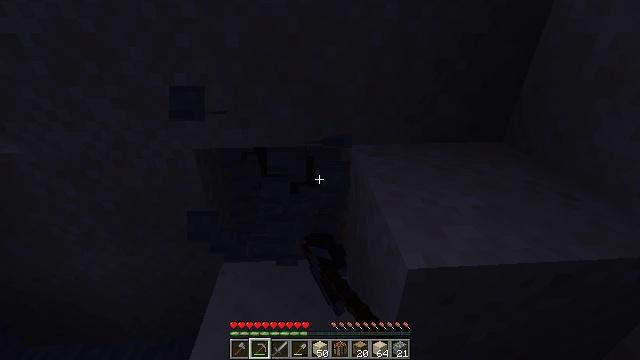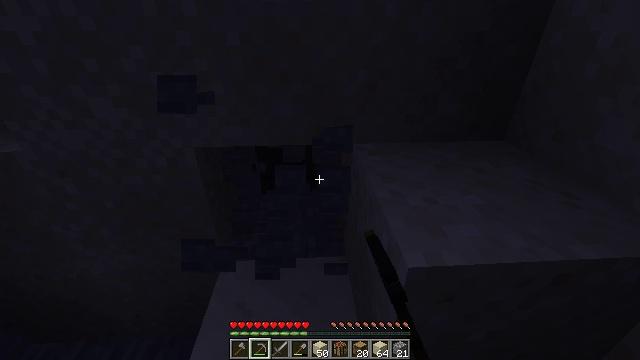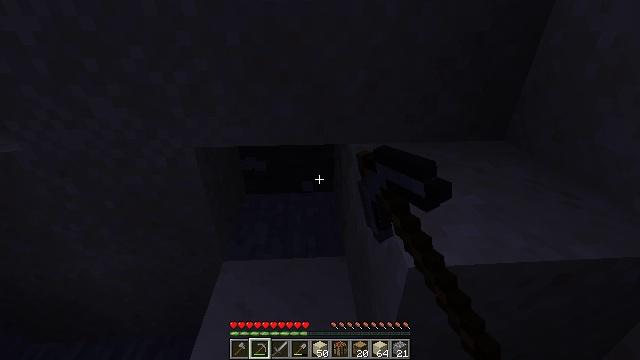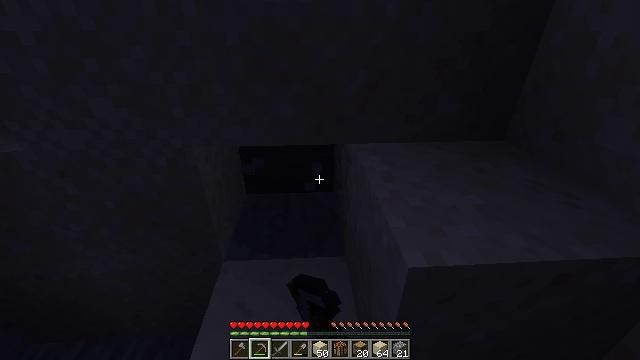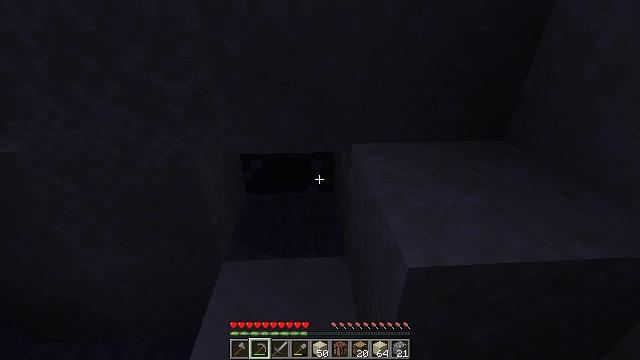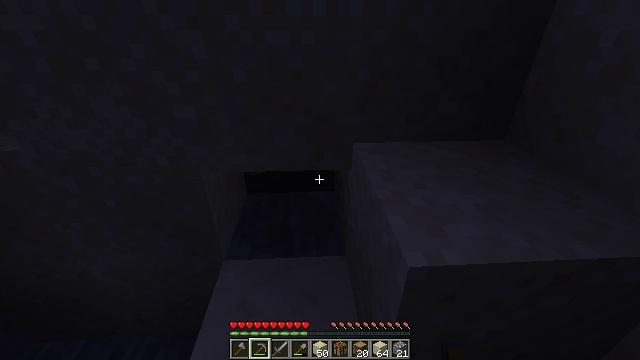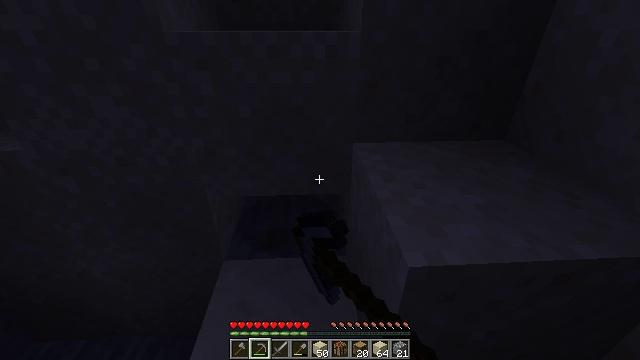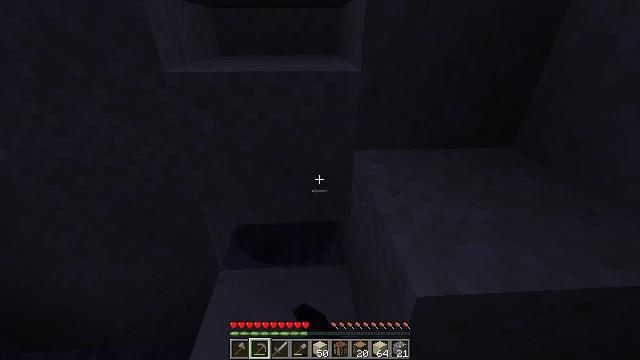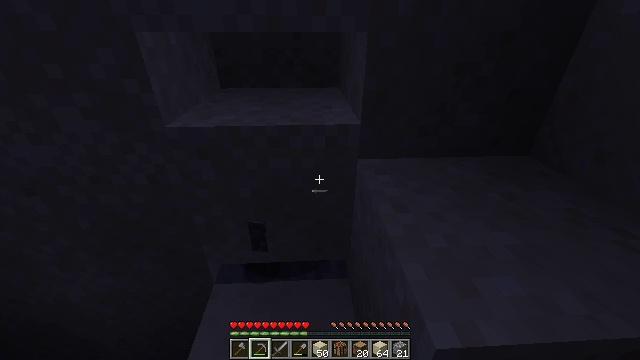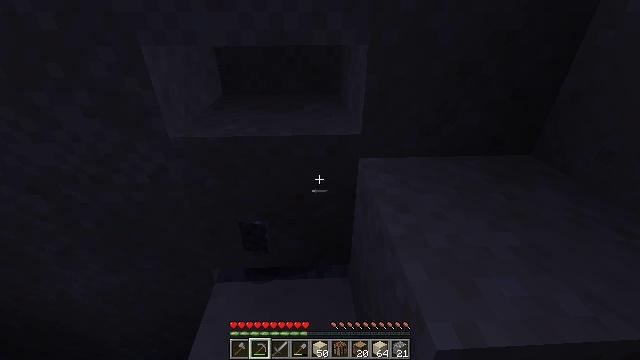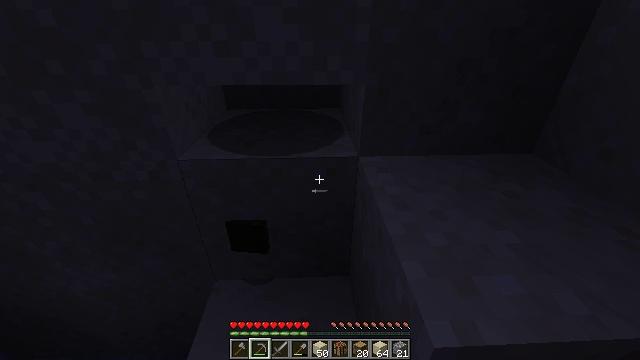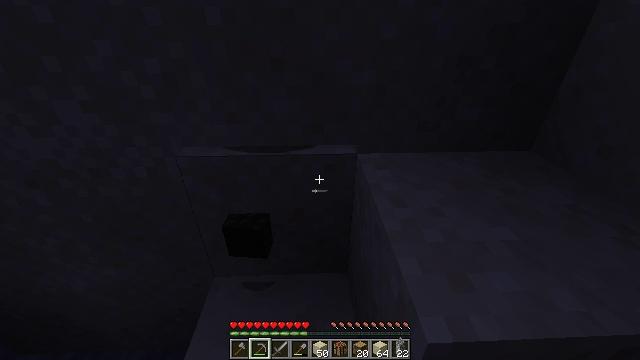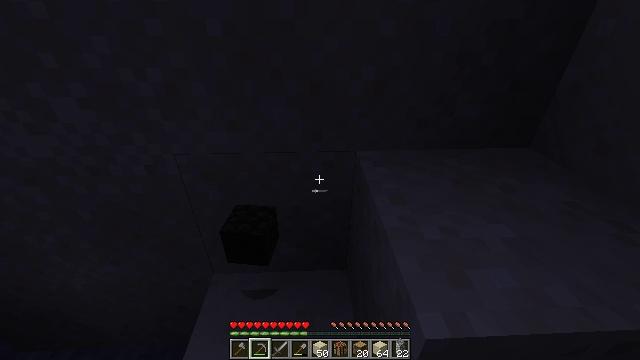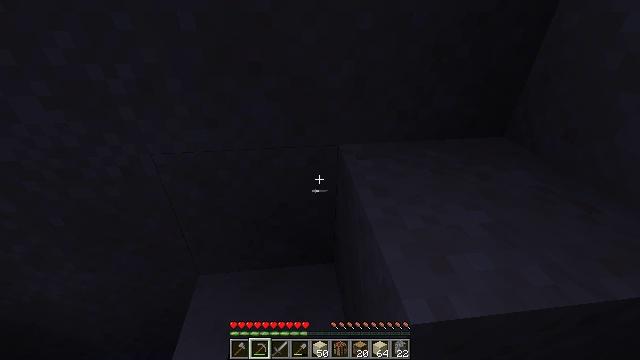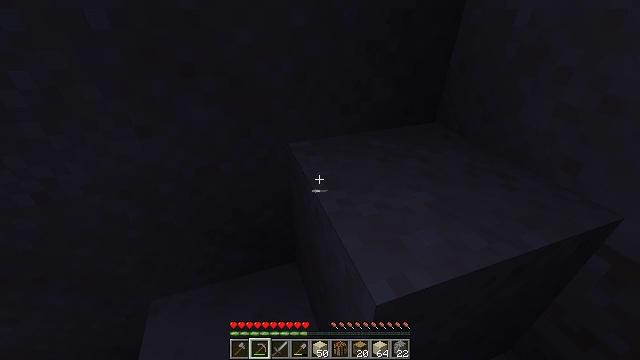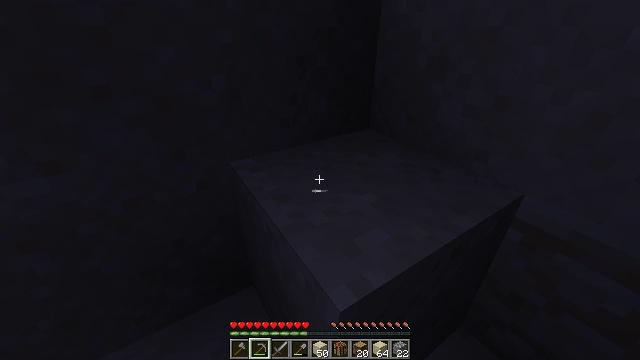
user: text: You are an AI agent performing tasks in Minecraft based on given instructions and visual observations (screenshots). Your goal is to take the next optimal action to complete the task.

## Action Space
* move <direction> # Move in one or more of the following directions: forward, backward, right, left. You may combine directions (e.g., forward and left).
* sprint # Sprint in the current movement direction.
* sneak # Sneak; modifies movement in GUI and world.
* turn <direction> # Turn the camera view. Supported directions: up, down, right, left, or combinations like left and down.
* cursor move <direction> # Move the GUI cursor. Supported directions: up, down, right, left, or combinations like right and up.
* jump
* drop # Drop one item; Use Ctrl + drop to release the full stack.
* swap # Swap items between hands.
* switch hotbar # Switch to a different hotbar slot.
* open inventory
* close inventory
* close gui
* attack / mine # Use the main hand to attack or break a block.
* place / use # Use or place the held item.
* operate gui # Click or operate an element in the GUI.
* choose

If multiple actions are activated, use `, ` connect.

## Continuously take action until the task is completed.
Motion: motion action
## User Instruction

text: Collect the cactus block.
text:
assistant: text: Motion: attack / mine
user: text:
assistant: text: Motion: attack / mine
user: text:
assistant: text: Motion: attack / mine
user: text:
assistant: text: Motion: attack / mine
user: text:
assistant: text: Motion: attack / mine
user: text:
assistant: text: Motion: attack / mine
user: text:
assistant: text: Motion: move forward, attack / mine
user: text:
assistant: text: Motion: move forward
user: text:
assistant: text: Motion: move forward
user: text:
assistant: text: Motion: move forward
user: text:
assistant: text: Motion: move forward
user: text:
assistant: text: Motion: no_op
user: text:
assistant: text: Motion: turn right and down
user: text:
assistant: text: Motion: turn right
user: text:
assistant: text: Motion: turn right and up
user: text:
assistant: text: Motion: turn right and up
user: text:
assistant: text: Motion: move right, turn up
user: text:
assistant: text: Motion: move forward and move right, turn up
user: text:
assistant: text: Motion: move forward and move right, turn left and up
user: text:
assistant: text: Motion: move forward and move right, turn left and up
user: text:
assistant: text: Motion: move forward
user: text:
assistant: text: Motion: move forward, turn up
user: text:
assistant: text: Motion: move forward, turn left and up
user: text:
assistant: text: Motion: move forward, turn left and up
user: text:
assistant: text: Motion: move forward, turn left and up
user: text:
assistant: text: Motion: move forward, turn left and up, jump
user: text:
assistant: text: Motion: move forward, turn left and up, jump
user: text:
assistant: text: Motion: move forward, turn left and up, jump
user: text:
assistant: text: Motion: move forward, turn left and up, jump
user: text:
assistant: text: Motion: move forward, turn left